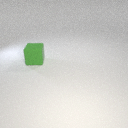
large green rubber cube